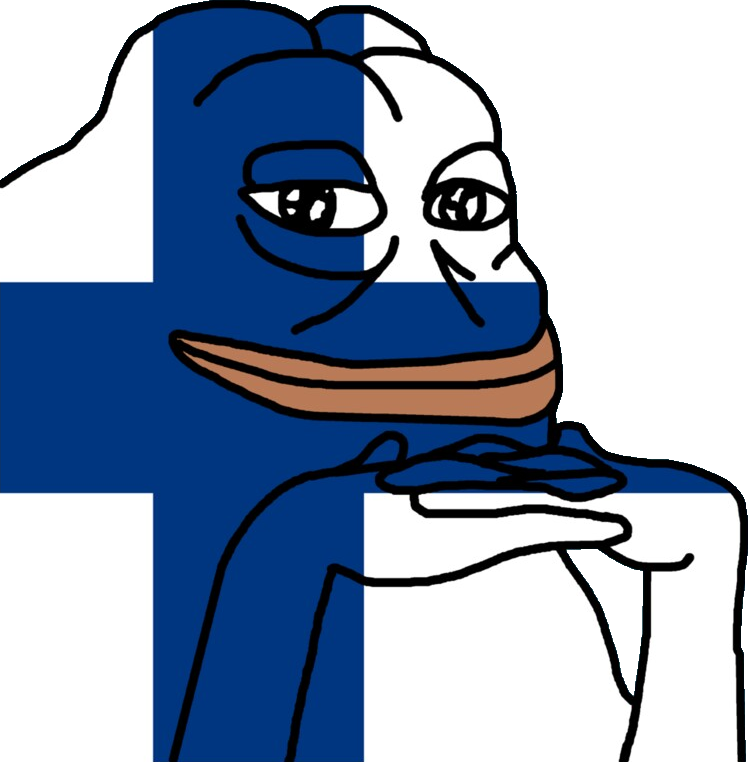
Label: 5_Pepe